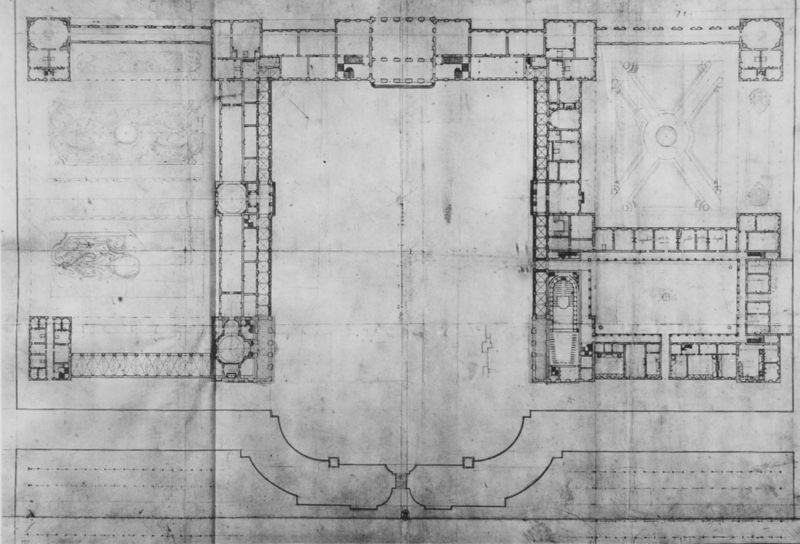
Titel: Grundriss Erdgeschoss,Schloß Schleißheim, zweiter Vorschlag
Künstler: Robert de Cotte
Standort: Paris
Institution: Bibliothèque Nationale, Cabinet des Estampes
Schlagwörter: flügel, weiß, stadt, grau, raum, schwarz, skizze, säulen, zeichnung, zimmer, anlage, gebäude, haus, park, parkanlage, schloss, weg, zaun, architektur, barock, falten, kirche, wege, blatt, brunnen, turm, garten, papier, bogen, perspektive, mauer, graphik, hof, saal, treppe, treppen, falte, gefaltet, symmetrie, nebenraum, striche, tor, halle, punkte, symetrie, gang, tusche, innenhof, wohnhaus, türme, palast, palazzo, draufsicht, schwarz-weiß, stich, bleistift, räume, entwurf, tinte, ecken, quadrate, geometrisch, pforte, mauern, treppenhaus, kapelle, parterre, plan, knick, höfe, geschoss, grundriss, bauwerk, palais, aufriss, etage, architekturzeichnung, versailles, zeichung, bauplan, zentralbau, gänge, dreiflügelanlage, schlossanlage, pla, zentriert, bauzeichung, gebäudeplan, nebengebäude, ecktürme, planung, schleißheim, barockschloss, ehrenhof, schlosskirche, corps de logis, cour d'onneur, knicke, hauptgebäude, faltspuren, glügel, graten, säale, mannheim, querriegel, zimmel, recktecke